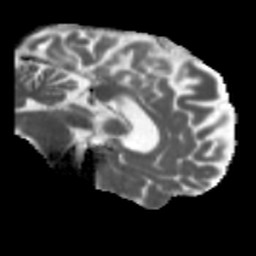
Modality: MD
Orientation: sagittal
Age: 49
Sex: male
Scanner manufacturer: siemens
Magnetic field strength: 3 T
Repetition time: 5.47 s
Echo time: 0.0854 s